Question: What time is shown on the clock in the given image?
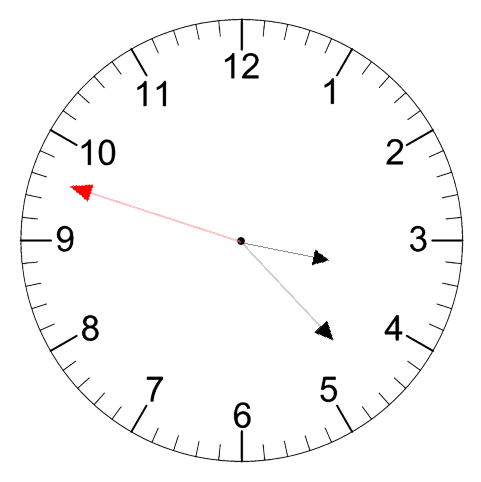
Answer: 03:22:48